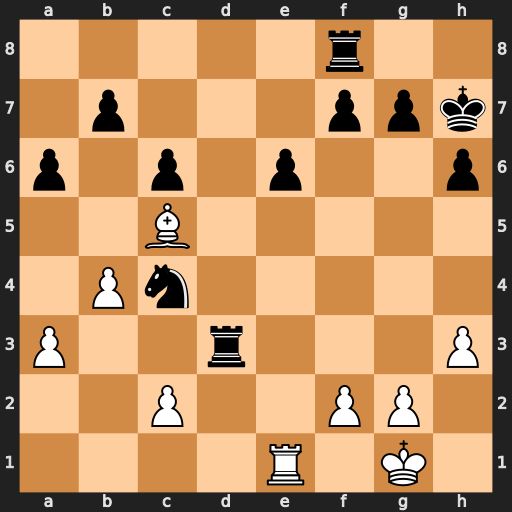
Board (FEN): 5r2/1p3ppk/p1p1p2p/2B5/1Pn5/P2r3P/2P2PP1/4R1K1
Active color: w
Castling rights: -
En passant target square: -
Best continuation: cxd3 Nd6 Bxd6